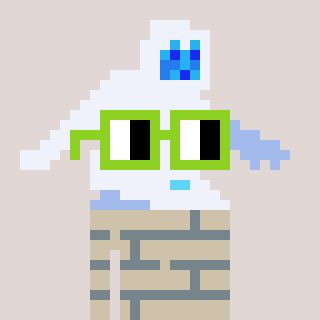
a pixel art character with square light green glasses, a yeti-shaped head and a bege-colored body on a warm background